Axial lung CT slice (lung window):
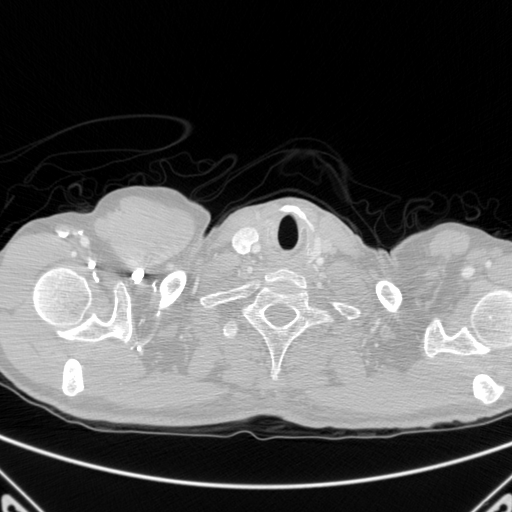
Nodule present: no